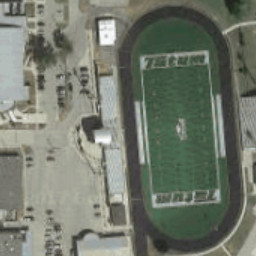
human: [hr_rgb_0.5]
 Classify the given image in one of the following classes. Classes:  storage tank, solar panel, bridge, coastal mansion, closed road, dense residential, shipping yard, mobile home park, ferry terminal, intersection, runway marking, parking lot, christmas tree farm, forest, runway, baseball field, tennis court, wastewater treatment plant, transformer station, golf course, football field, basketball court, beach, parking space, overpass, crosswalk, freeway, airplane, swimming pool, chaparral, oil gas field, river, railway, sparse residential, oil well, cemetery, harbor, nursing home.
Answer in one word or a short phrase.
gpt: football field